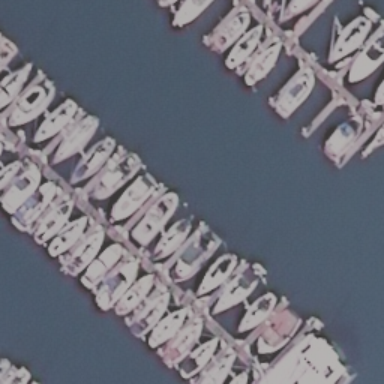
Lots of boats docked in lines at the harbor .